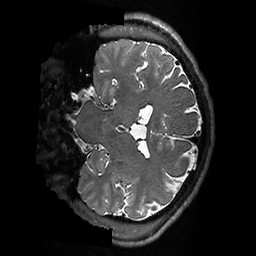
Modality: T2w
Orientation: coronal
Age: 40
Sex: male
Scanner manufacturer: ge
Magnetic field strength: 3 T
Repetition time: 3.202 s
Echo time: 0.05862 s